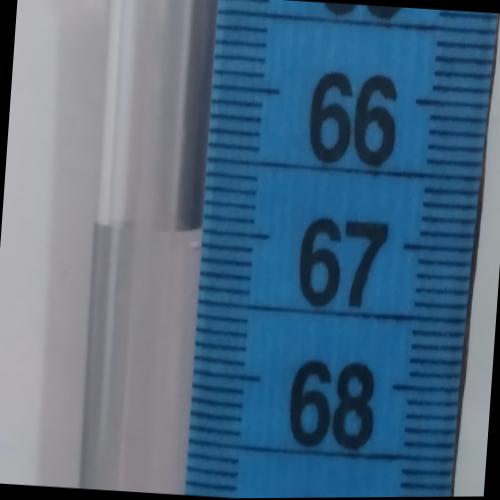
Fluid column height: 67.0 cm